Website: macys
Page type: cart
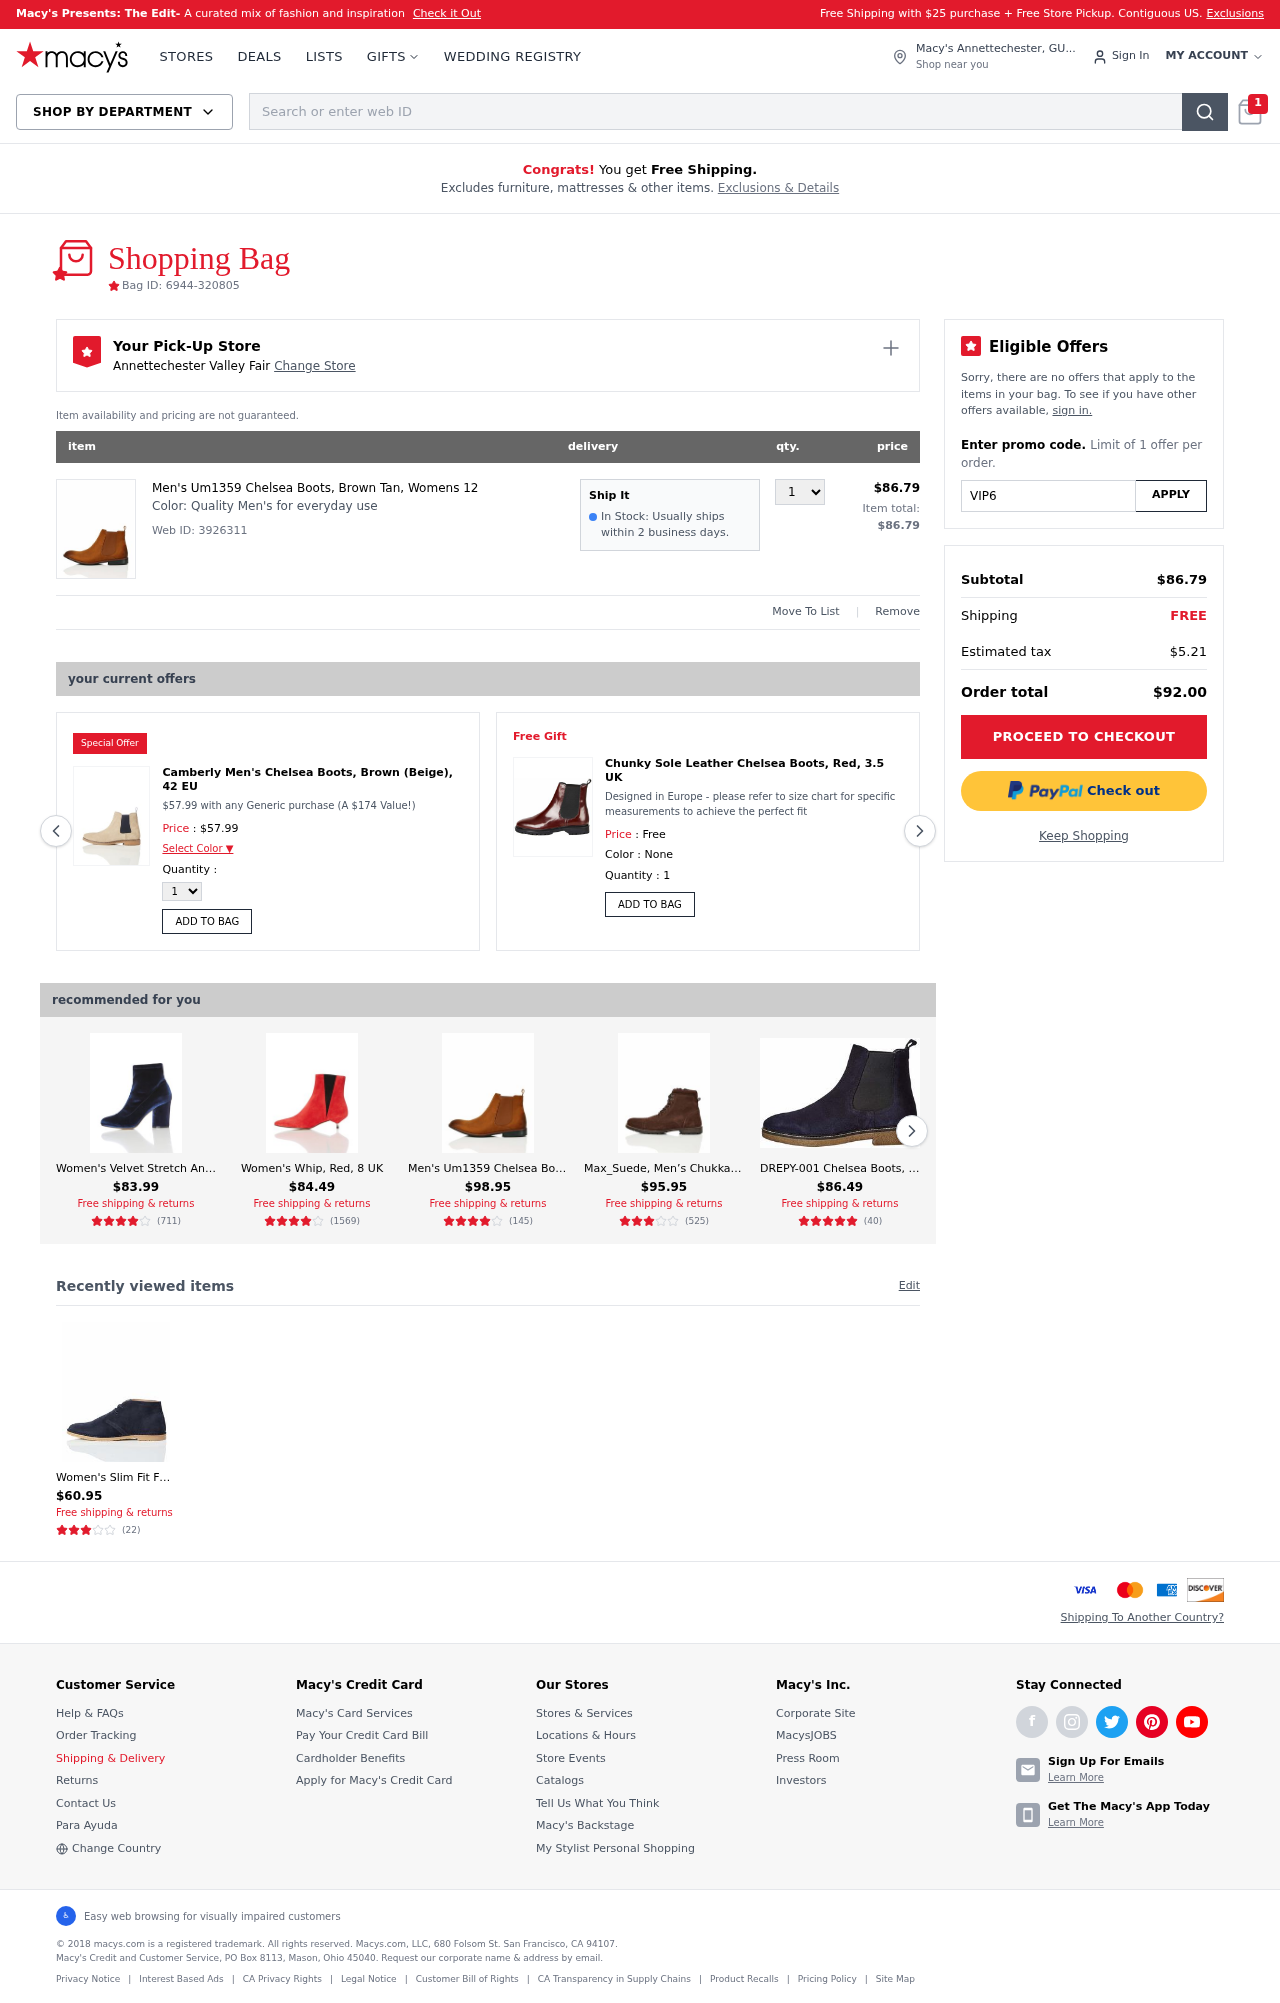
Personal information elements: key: PII_CITY
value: Annettechester Valley Fair Change Store
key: PII_CITY_STATE
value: Annettechester, GU
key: PII_PROMO_CODE
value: VIP6104
Product elements: key: PRODUCT1_DESC
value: Quality Men's for everyday use
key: PRODUCT1_NAME
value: Men's Um1359 Chelsea Boots, Brown Tan, Womens 12
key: PRODUCT1_PRICE
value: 86.79
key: PRODUCT1_QUANTITY
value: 1
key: PRODUCT2_NAME
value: Camberly Men's Chelsea Boots, Brown (Beige), 42 EU
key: PRODUCT2_PRICE
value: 57.99
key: PRODUCT3_DESC
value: Designed in Europe - please refer to size chart for specific measurements to achieve the perfect fit
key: PRODUCT3_NAME
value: Chunky Sole Leather Chelsea Boots, Red, 3.5 UK
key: PRODUCT4_NAME
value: Women's Velvet Stretch Ankle Boots Blau (Navy) 3.5 UK (36.5 EU)
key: PRODUCT4_NUM_RATINGS
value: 711
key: PRODUCT4_PRICE
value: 83.99
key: PRODUCT4_RATING
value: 4
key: PRODUCT5_NAME
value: Women's Whip, Red, 8 UK
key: PRODUCT5_NUM_RATINGS
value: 1569
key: PRODUCT5_PRICE
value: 84.49
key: PRODUCT5_RATING
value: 3.8
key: PRODUCT6_NAME
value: Men's Um1359 Chelsea Boots, Brown Tan, Womens 8
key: PRODUCT6_NUM_RATINGS
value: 145
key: PRODUCT6_PRICE
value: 98.95
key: PRODUCT6_RATING
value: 4.4
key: PRODUCT7_NAME
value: Max_Suede, Men’s Chukka Boots
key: PRODUCT7_NUM_RATINGS
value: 525
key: PRODUCT7_PRICE
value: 95.95
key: PRODUCT7_RATING
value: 3.3
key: PRODUCT8_NAME
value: DREPY-001 Chelsea Boots, Blue (Navy Navy), 4 UK
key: PRODUCT8_NUM_RATINGS
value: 40
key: PRODUCT8_PRICE
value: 86.49
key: PRODUCT8_RATING
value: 4.6
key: PRODUCT9_NAME
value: Women's Slim Fit Formal Pant Desert Boots
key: PRODUCT9_NUM_RATINGS
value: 22
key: PRODUCT9_PRICE
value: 60.95
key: PRODUCT9_RATING
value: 3.3
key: PRODUCT2_DESC
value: $57.99 with any Generic purchase (A $174 Value!)
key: PRODUCT1_WEB_ID
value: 3926311
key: PRODUCT1_TOTAL
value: $86.79
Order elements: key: ORDER_NUM_ITEMS
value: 1
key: ORDER_ID
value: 6944-320805
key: ORDER_SUBTOTAL
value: $86.79
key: ORDER_TAX
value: $5.21
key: ORDER_TOTAL
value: $92.00
Search elements: key: HEADER_SEARCH
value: Search or enter web ID